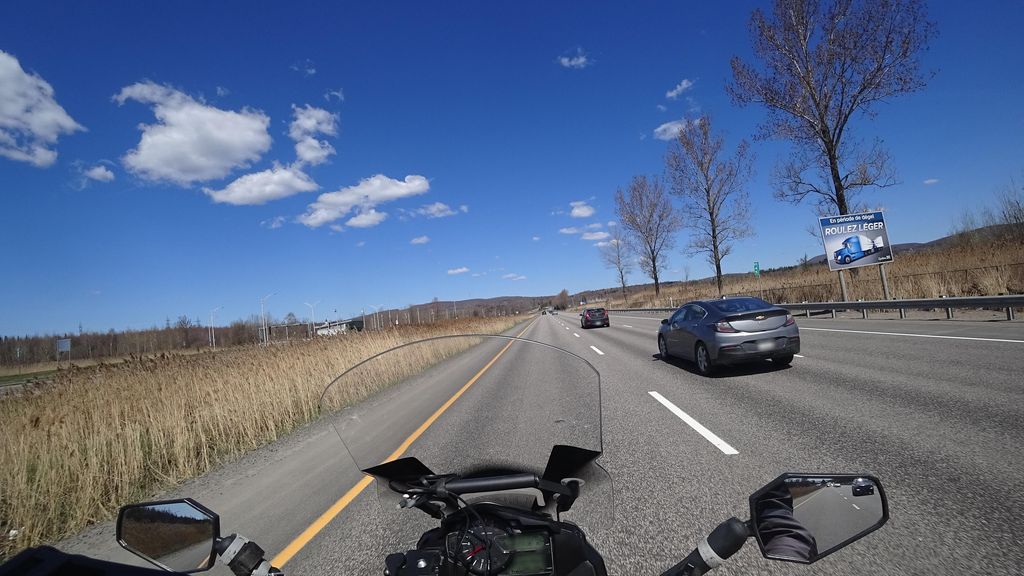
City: quebec_city